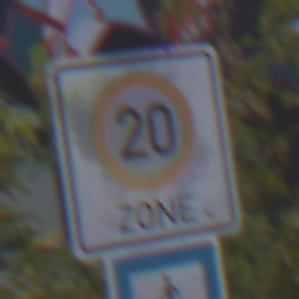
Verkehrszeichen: BeginnZone20
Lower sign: SackgasseFussgaengerDurchlaessig
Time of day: MorningAfternoon
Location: Outdoor (Urban)
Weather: PartlyCloudy
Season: NotSpecified
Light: Natural